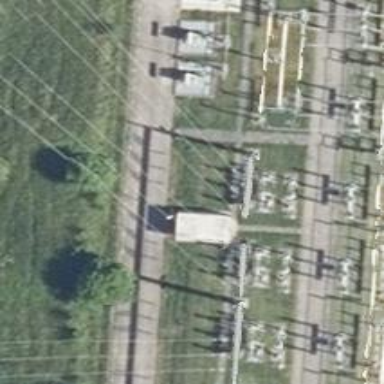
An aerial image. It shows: Three power lines with cables.